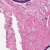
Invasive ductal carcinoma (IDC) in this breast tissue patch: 0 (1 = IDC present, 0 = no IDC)